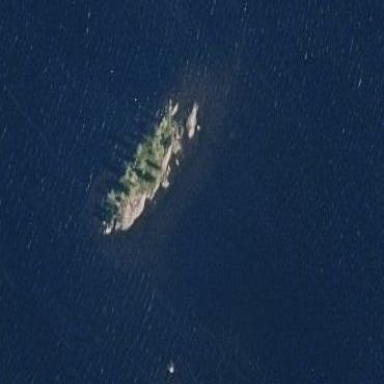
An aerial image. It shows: Islet.